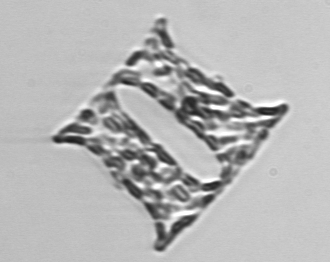
Label: Eucampia